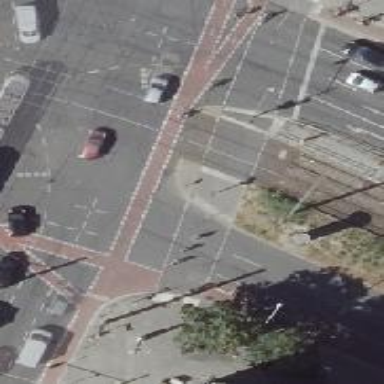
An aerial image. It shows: Crossing with traffic signals.